Question: Can anyone help me with this issues. Help is very much appreciated. Thanks.
Here is my program
template.html
'''
<tbody>
{% for condition in conditioner %}
{{ condition.owner }}
{% with "#CCE6FF" as bgcolor %}
<tr>
<td style="height: 30">{{ condition.NEW_DATE }}</td>
<td>
<select class="SMOKER select_input" name="condition">
<option value="{{condition.SMOKER.01}}" >Never</option>
<option value="{{condition.SMOKER.02}}" >Ex-Smoker</option>
</select>
<td><input type="text" name="condition" id="condition{{ forloop.counter }}" value="{{ condition.WEIGHT }}" /></td>
<td><input type="text" name="condition" id="condition{{ forloop.counter }}" value="{{ condition.HEIGHT }}" /></td>
<td><input type="text" name="condition" id="condition{{ forloop.counter }}" value="{{ condition.BP }}" /></td>
</tr>
----more program---
'''
models.py
'''
class Condition(models.Model):
owner = models.ForeignKey(Afdeling)
CPR = models.ForeignKey(Patient)
NEW_DATE = models.DateField(null = True, blank = True)
smoker = (("01" , 'Never'),
("02" , 'Ex-Smoker'),
SMOKER = models.CharField(max_length = 2, choices = smoker, null = True, blank = True)
WEIGHT = models.DecimalField(max_digits = 5, decimal_places = 1, null = True, blank = True)
HEIGHT = models.DecimalField(max_digits = 5, decimal_places = 1, null = True, blank = True)
BP = models.SmallIntegerField(max_length = 3, null = True, blank = True)
----more models.py---
'''

It shows the table and selected option but it's not showing the correct data.
> In my database 19 okt should be Ex-Smoker but here it shown Never to all of the column.
The html for the table are:
'''
<select class="SMOKER select_input" name="condition">
<option value="2" >Never</option>
<option value >Ex-Smoker</option>
</select>
'''
I hope my explanation is understandable and if anyone need more clarification I will try my best to explain. I really need help on this. Thank you very much.
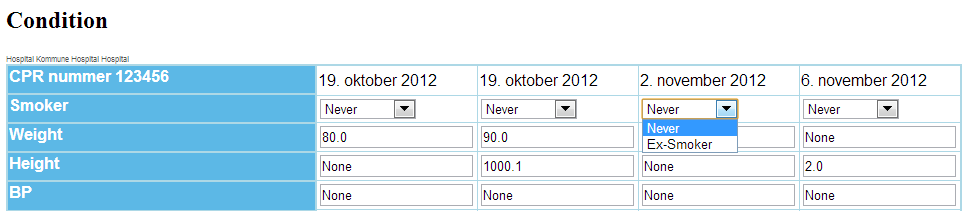
Answer: I admit that I don't fully understand, for example what you're trying to do with '{{condition.SMOKER.01}}', it looks like you would rather want to do '{{ condition.smoker.0.0 }}' and '{{ condition.smoker.1.0 }}' which would respectively output '01' and '02', like in python 'condition.smoker[0][0]' and 'condition.smoker[0][1]'.
Anyway, about this:
> In my database 19 okt should be Ex-Smoker but here it shown Never to all of the column.
It is simply because you never set a option with 'selected="selected"'. Maybe it should look like this:
'''
<select class="SMOKER select_input" name="condition">
<option value="{{condition.smoker.0.0}}" {% if condition.SMOKER == condition.smoker.0.0 %}selected="selected"{% endif %}>Never</option>
<option value="{{condition.smoker.1.0}}" {% if condition.SMOKER == condition.smoker.1.0 %}selected="selected"{% endif %}>Ex-Smoker</option>
</select>
'''
Hope this helps. But as I said, it is hard to understand what you are trying to do and the fact that you have deliberately broken common standards doesn't help: using caps for property names and lower case for pseudo-constants is the opposite of what we use to do - and what you can see in django documentation which would look like:
'''
class Condition(models.Model):
SMOKER_CHOICES = (
("01" , 'Never'),
("02" , 'Ex-Smoker'),
)
smoker = models.CharField(max_length=2, choices=SMOKER_CHOICES)
# etc ....
'''
So maybe you're just confused by your own makings ?